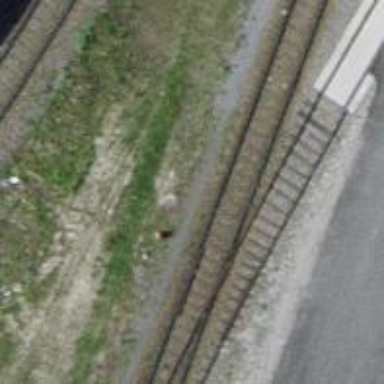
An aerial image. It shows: Railway switch.